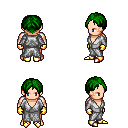
a pixel art fantasy rpg character, male body template, human, light skin, white robe, metal pants, green parted hairstyle, gold gloves, gold boots, four views (front, back, left, right), 2x2 character sprite sheet, small pixel art, hard edges, no anti-aliasing